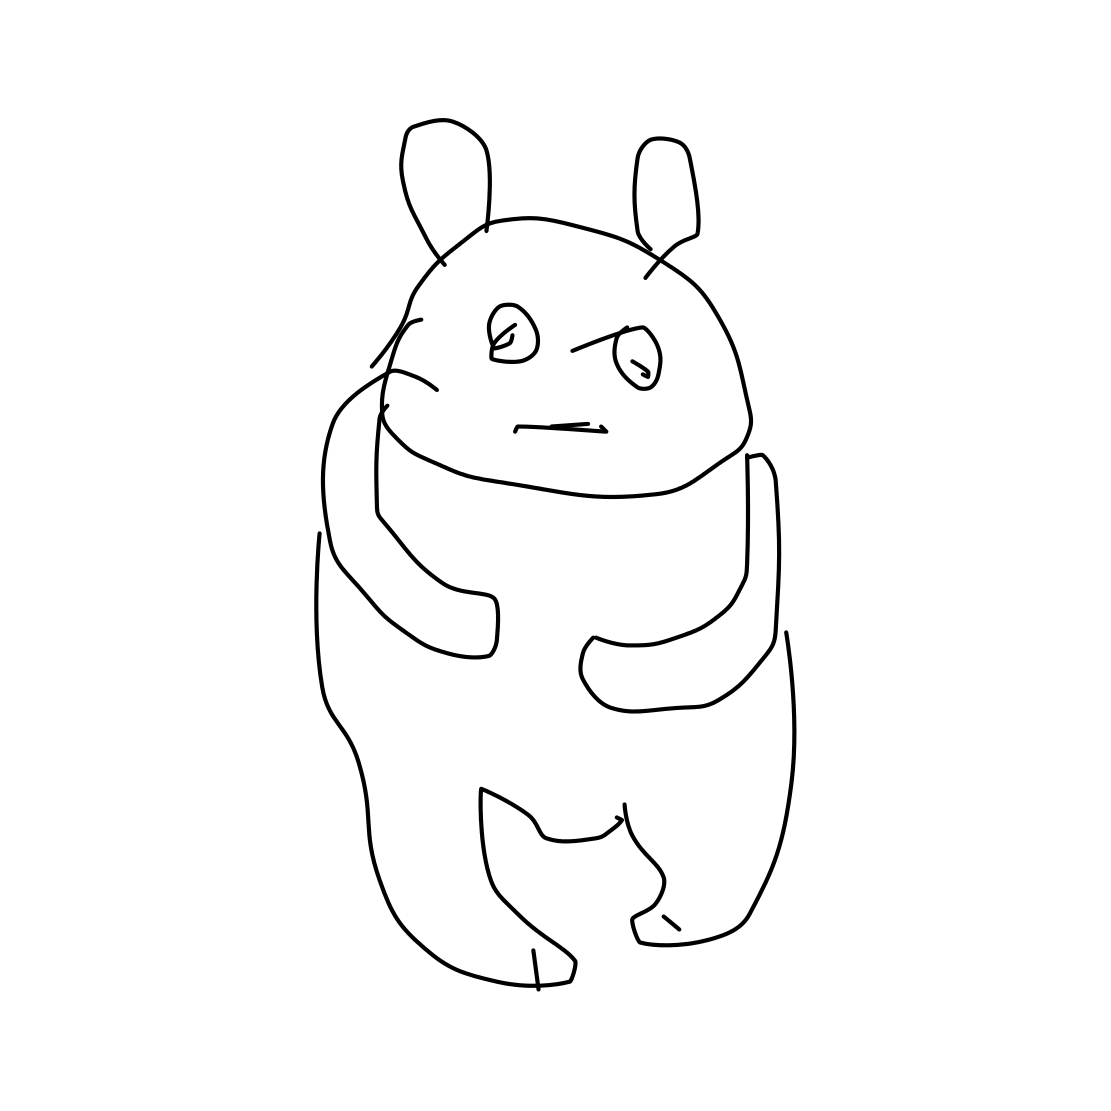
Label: panda